Question: Let's say I've got this layout to build:

Assuming the text and the grid are within the same div, and therefor share a width of about 990px, how can I dynamically make this grid have equal width columns, without fixed widths?
I could set each 'div' to 'width:20%', but then they'd line up directly next to each other instead of spaced out. <URL>
I could set each 'div' to 'width: 20%', 'box-sizing: border-box', and 'padding: 0 20px', but then there would be a 20px gap between the edge of the lines and the edge of the first and last 'div'. <URL>
I could set up each 'div' to 'box-sizing: border-box;', 'width: 20%' and 'padding-right: 20px', and then on the 5th div, set 'padding-right: 0;', but then the fifth div is wider than the rest. <URL>
I could set the first four 'div's of each row to 'box-sizing: border-box;', 'width:20.8%', the fifth to 'width: 16.8%', and then 'padding-right: 20px' to all of them, but that math only works out at the 990px width. <URL>
Is there a better way to do this? I can't find any elegant solution.
Thanks.
Update: For a few minutes, I was interested in CSS3's 'column-count' feature, but then I realized it only does top to bottom, not left to right, which is how I need this ordered.
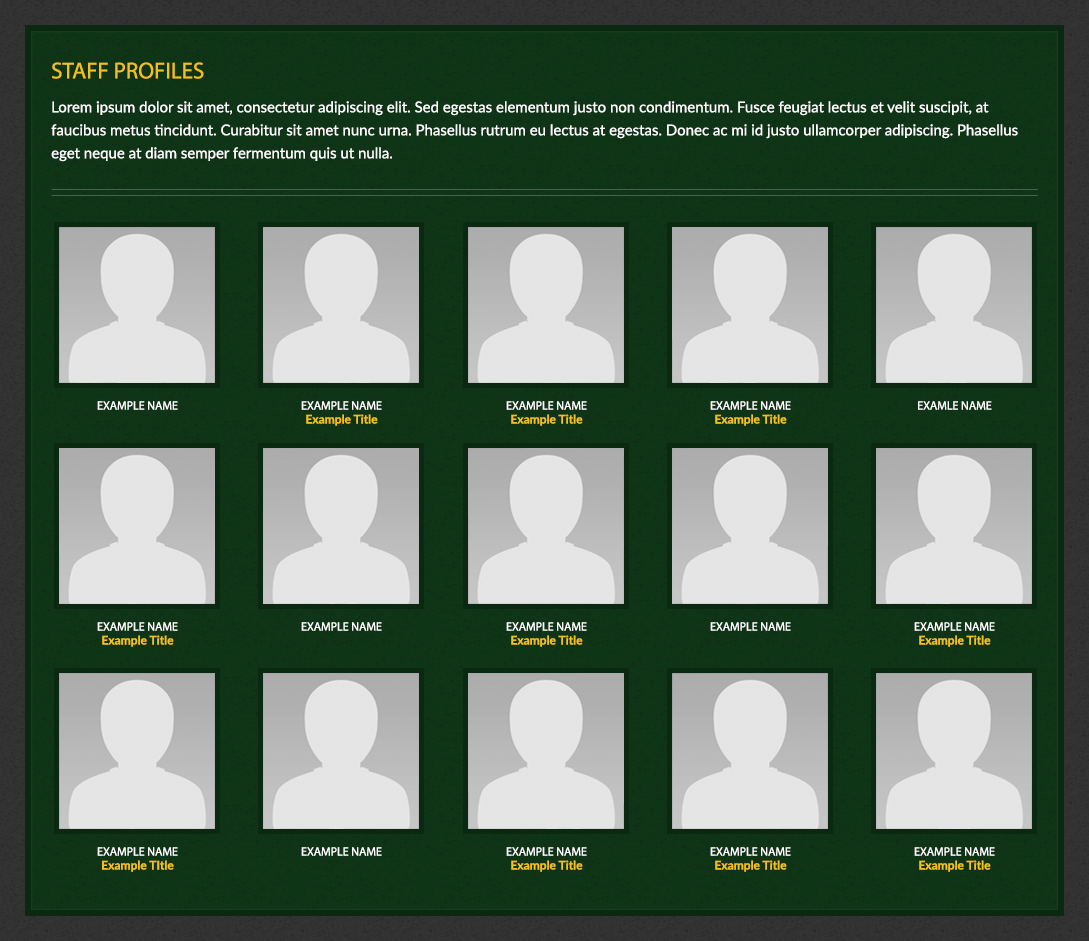
Answer: <URL> a non-Boostrap example I've sketched quickly.
Even though it uses the Bootstrap classes.
The trick is achieved by using the 'position: relative' and 'box-sizing: border-box'
It is also kinda responsive.